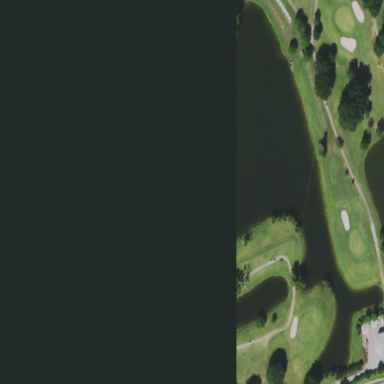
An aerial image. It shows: Water hazard on golf course.